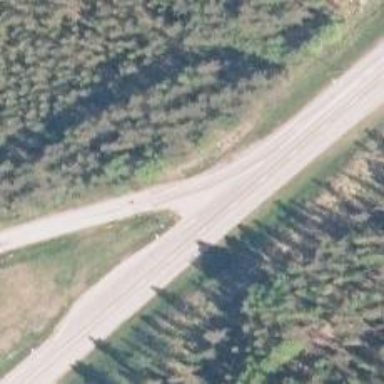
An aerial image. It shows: Trunk link road with asphalt surface.